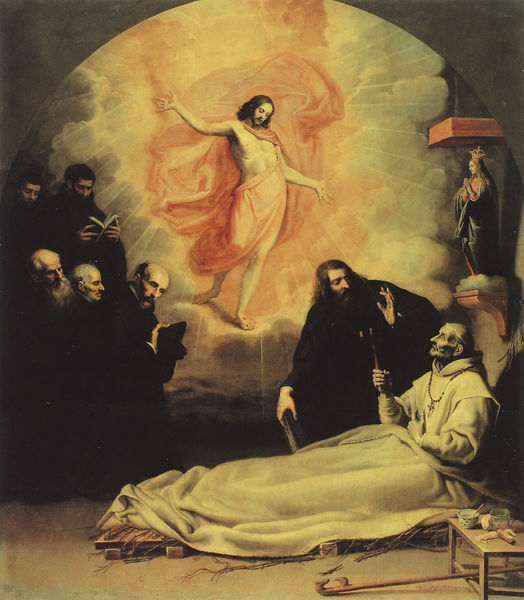
Titel: Tod des ehrwürdigen Odon von Novara
Künstler: Vicenzio Carducci
Institution: Madrid, Museo del Prado
Schlagwörter: gemälde, himmel, mann, weiß, wolken, hell, licht, männer, schwarz, zeichnung, zimmer, rot, tuch, malerei, alt, schale, tod, wache, kutte, stock, papst, bett, krank, orden, beten, christus, jesus, totenbett, kranker, vision, priester, mönch, erscheinung, heiliger, mönche, heilige, märtyrer, heilig, maria, madonna, krankenbett, sterbender, lager, wissenschaft, krankenlager, sterbebett, rasputin, risch, möcnh, akademiker, rundformat, 1850, maria immaculata, aufestandener, kreuzu